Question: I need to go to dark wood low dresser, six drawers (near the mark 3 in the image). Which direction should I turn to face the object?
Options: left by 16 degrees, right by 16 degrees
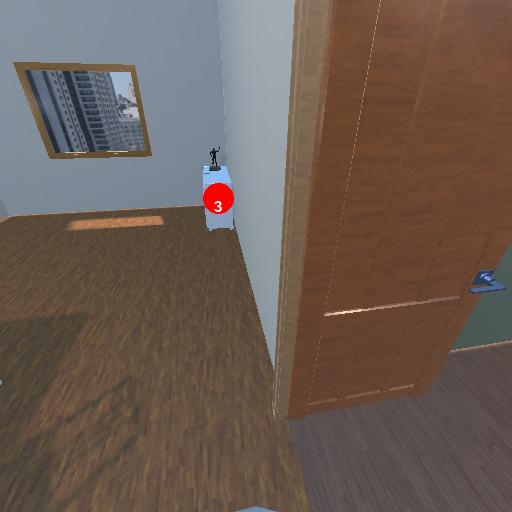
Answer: left by 16 degrees